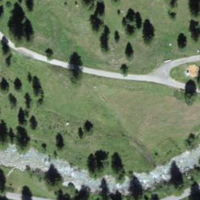
EUNIS habitat code: 26
Species observed at this site:
Anthocharis cardamines